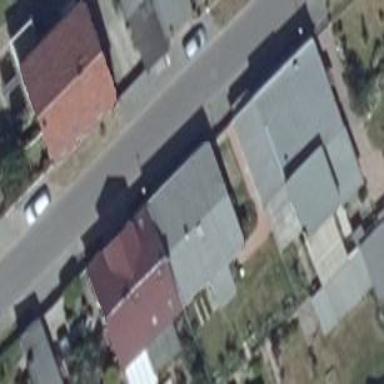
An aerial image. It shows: Residential building.